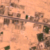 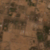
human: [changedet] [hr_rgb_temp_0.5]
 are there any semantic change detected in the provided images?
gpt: All remained the same.